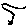
Label: bird